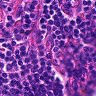
Metastatic tissue present: no